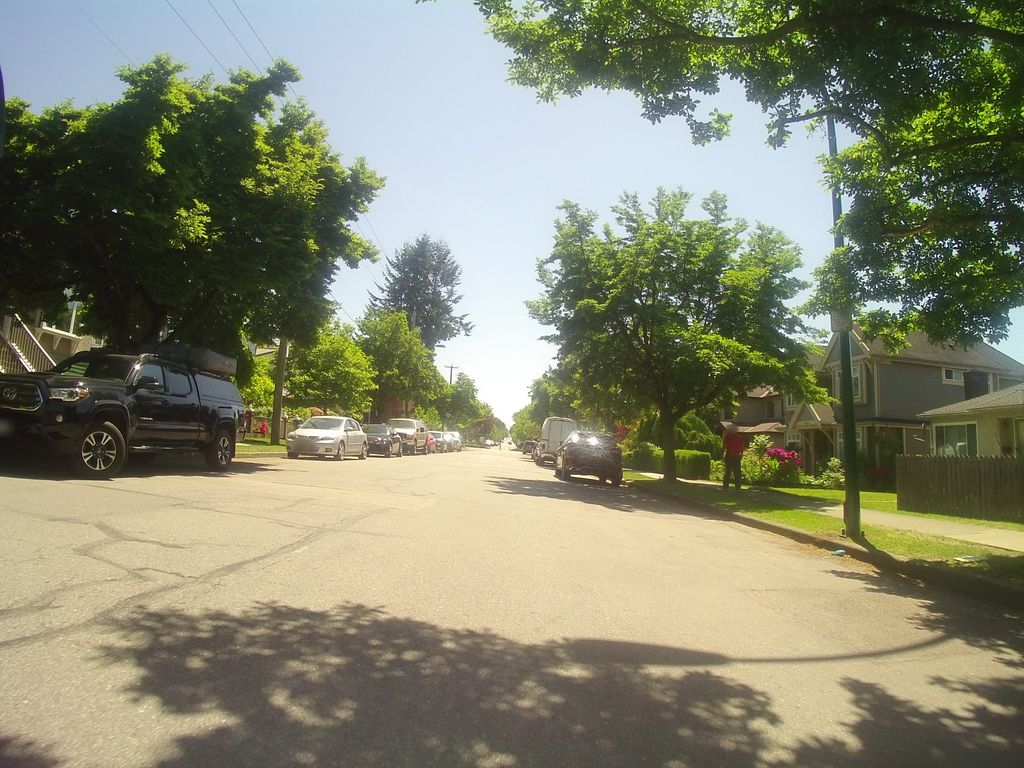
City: vancouver